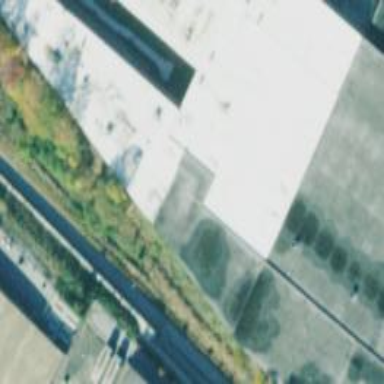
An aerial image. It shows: Building.